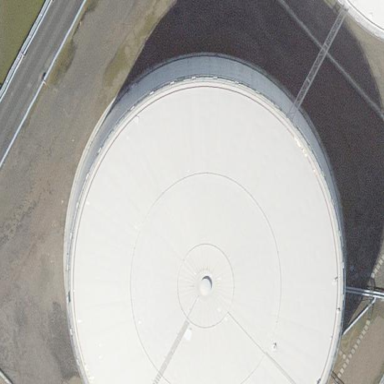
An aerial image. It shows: Storage tank that is man-made.